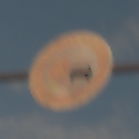
Verkehrszeichen: UeberholverbotKraftfahrzeuge
Umgebung: Outdoor, RoadRail
Tageszeit: SunriseSunset
Wetter: PartlyCloudy
Licht: Natural
Jahreszeit: NotSpecified
Kontrast: LowContrast